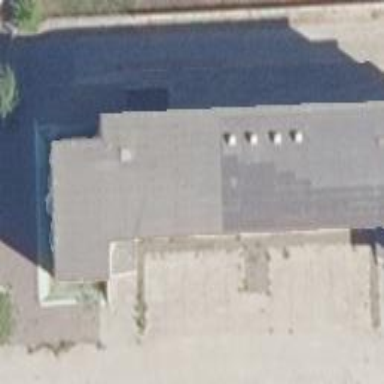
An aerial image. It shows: Office building with flat grey roof.